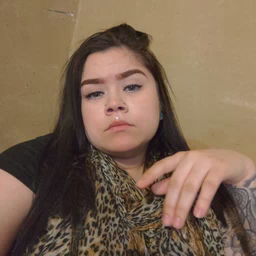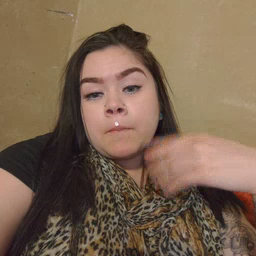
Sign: blue